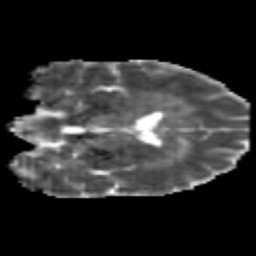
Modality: MD
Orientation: coronal
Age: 24
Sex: male
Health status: healthy
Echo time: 0.074 s